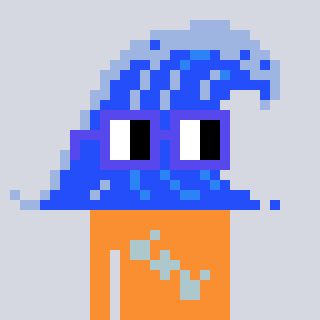
a pixel art character with square blue glasses, a wave-shaped head and a orange-colored body on a cool background